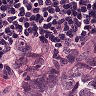
Metastatic tissue present: yes